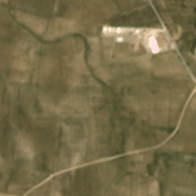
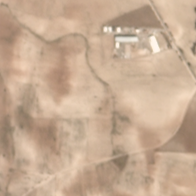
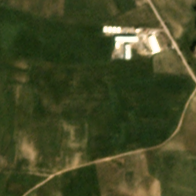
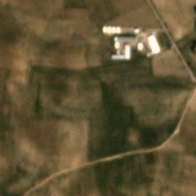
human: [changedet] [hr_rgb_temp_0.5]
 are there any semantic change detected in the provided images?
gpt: some houses appear at the top right corner of the scene .

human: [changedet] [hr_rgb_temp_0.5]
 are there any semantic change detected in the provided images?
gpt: some building appeared at the top right corner and vegetation appeared .

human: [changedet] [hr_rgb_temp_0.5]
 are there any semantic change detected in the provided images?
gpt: more vegetation appeared on the original land and some buildings appeared .

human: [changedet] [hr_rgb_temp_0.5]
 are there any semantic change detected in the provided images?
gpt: more grass appeared on the scene and some buildings have constructed .

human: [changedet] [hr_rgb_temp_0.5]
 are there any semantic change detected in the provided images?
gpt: lush green trees and some buildings appeared on the original bareland .